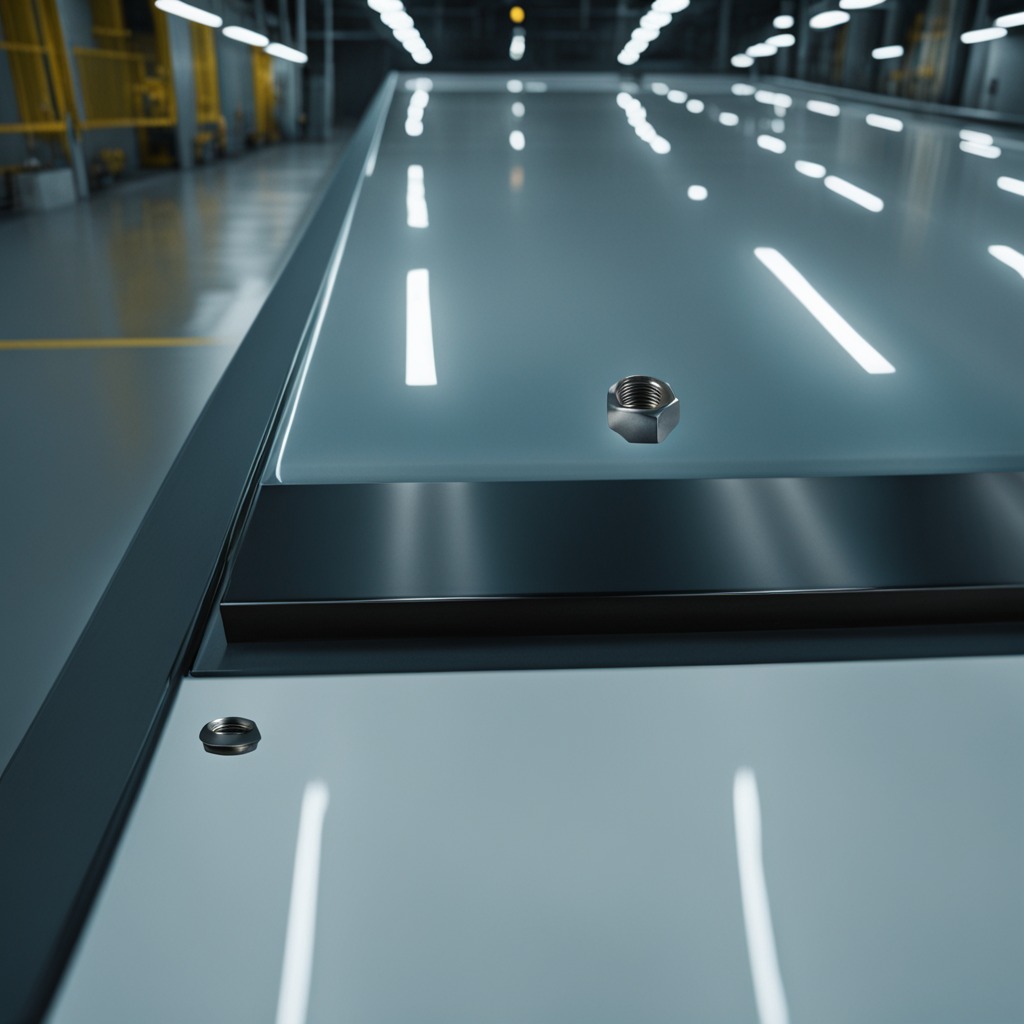
A metal nut is lying on a high-gloss table in a ship maintenance bay industrial lighting.